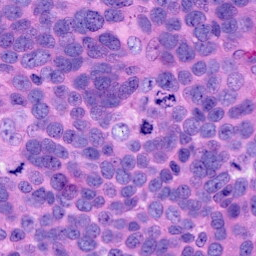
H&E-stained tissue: Ovarian